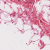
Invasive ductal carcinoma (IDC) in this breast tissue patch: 0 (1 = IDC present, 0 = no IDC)